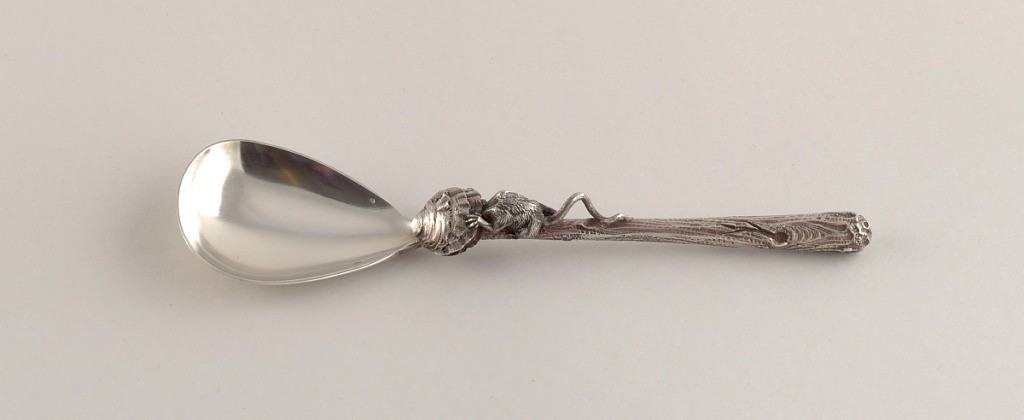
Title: Spoon Adorned with a Rodent with Head Stuck Inside Clam Shell
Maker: Charles Victor Gibert, French
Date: ca. 1890
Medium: silver
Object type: spoon
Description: Triangular shaped bowl. At neck, relief clam shell with rodent with head stuck inside applied. The handle decorated with bark-like texture. Handle widens to rounded terminal, end of which is decorated with mottled texture.